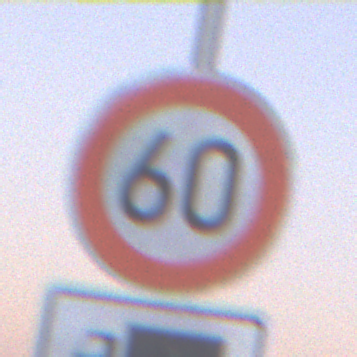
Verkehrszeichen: Geschwindigkeit60
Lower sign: HinweisDurchSinnbild7
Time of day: Dusk
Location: Outdoor (Nature)
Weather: Clear
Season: NotSpecified
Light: Natural